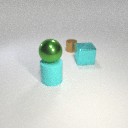
small brown metal cylinder behind large cyan metal cube